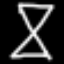
Label: hourglass